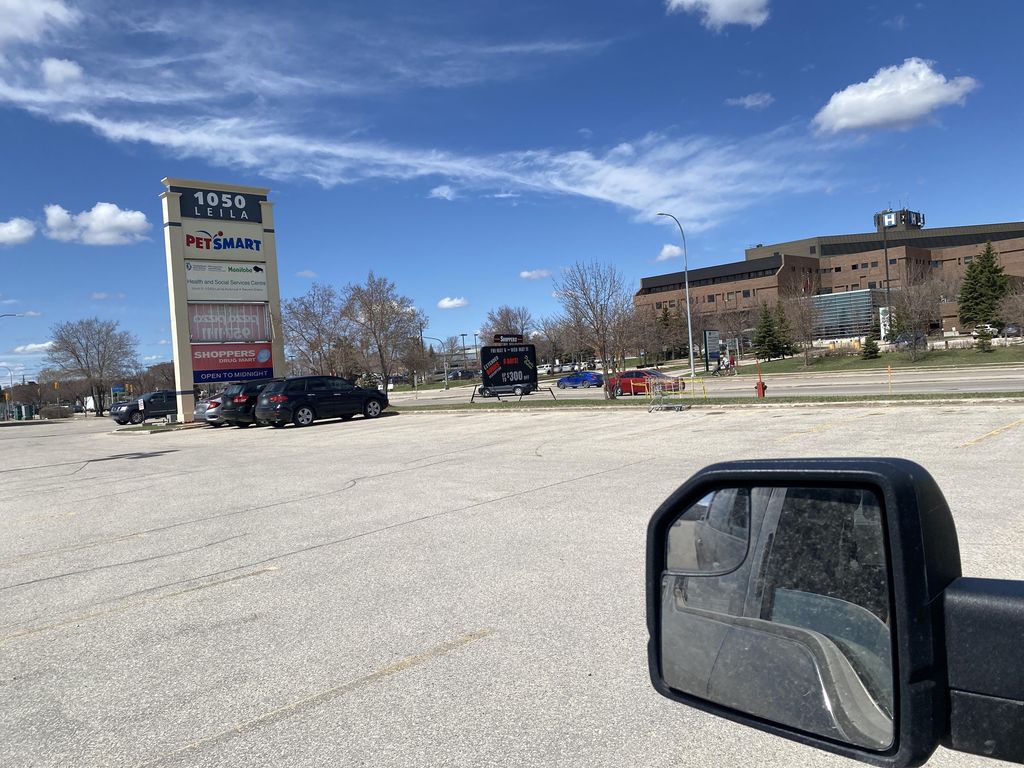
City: winnipeg